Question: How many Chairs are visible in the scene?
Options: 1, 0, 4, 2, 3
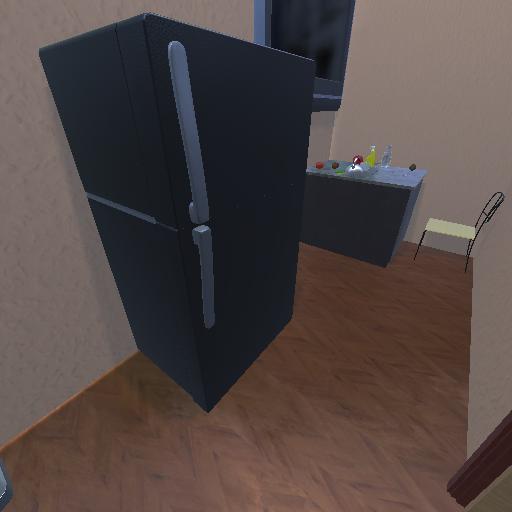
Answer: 1